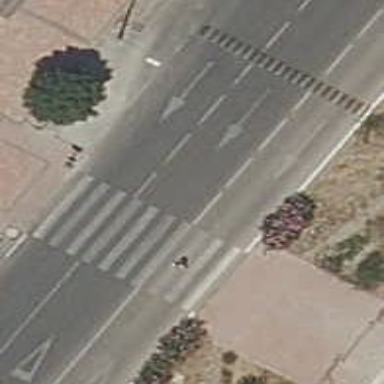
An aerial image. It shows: Marked road crossing with visible markings.